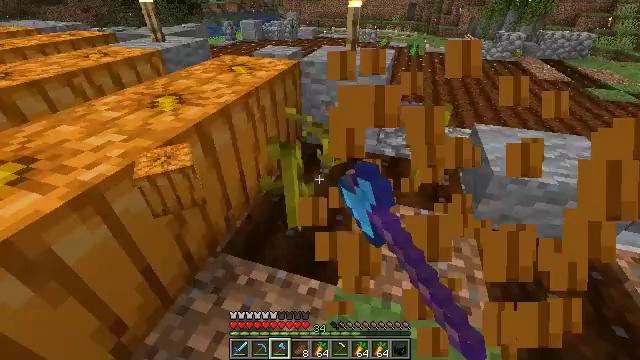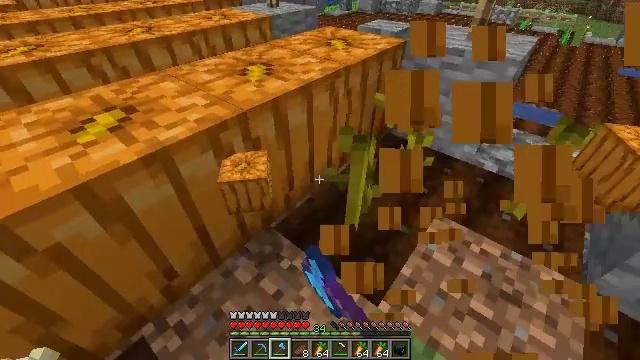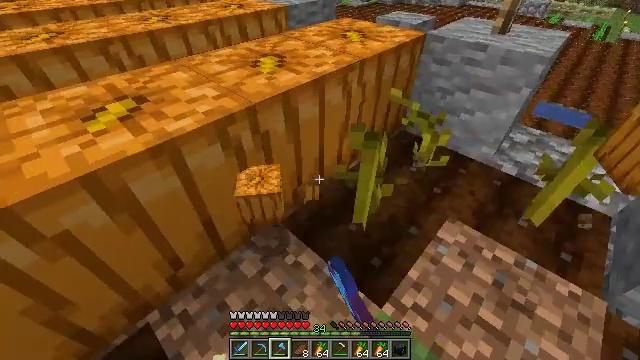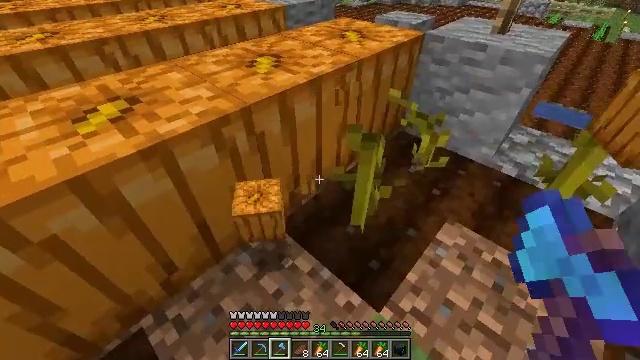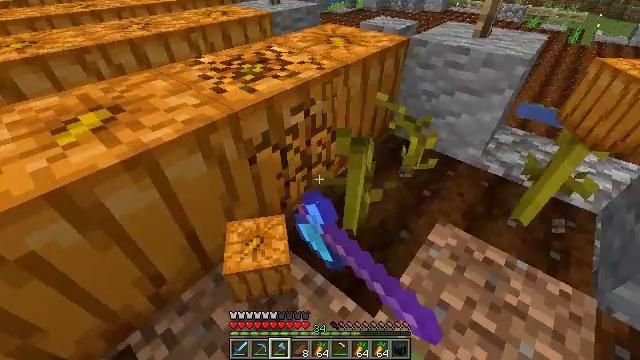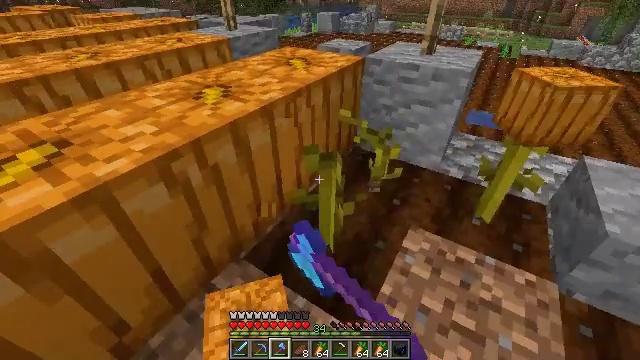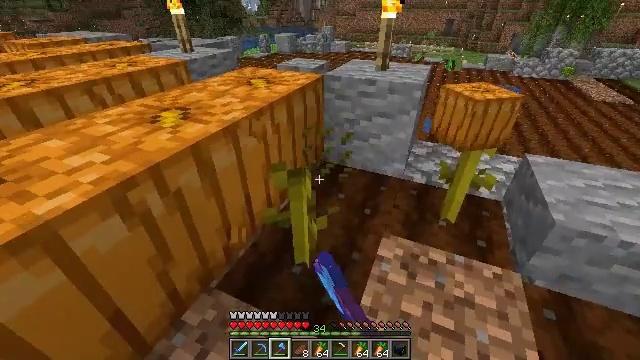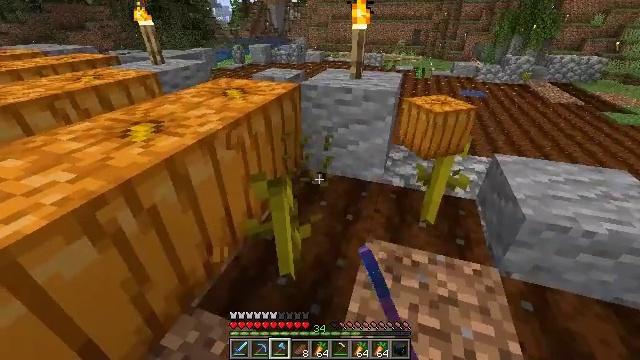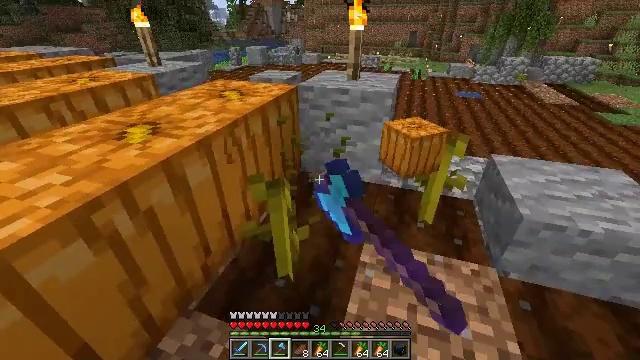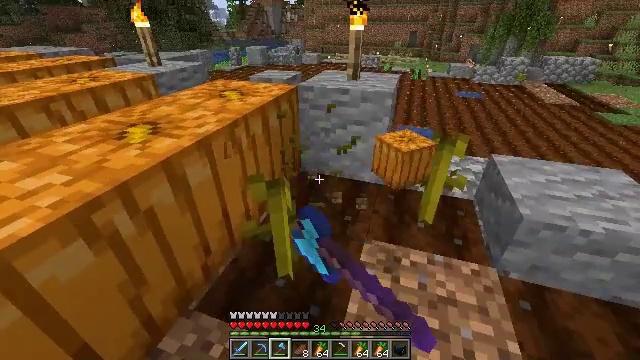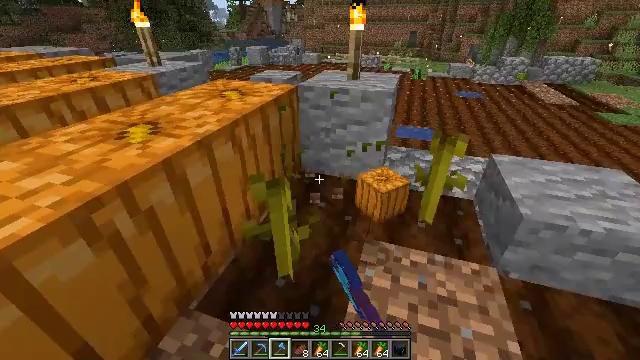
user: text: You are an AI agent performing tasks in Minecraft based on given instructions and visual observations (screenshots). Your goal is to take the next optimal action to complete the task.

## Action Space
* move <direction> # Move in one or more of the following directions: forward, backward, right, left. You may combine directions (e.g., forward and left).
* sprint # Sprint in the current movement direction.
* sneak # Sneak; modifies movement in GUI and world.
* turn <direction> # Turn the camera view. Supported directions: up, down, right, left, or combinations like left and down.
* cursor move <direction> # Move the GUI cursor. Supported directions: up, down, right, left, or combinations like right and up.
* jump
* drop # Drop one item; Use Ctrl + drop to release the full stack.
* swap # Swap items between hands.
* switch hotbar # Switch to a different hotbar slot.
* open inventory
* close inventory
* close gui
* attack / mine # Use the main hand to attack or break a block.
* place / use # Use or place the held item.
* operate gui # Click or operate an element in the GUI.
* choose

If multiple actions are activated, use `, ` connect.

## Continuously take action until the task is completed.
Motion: motion action
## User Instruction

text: Gather the pumpkin stem by mining.
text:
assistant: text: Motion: turn left and down, attack / mine
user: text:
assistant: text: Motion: turn left and down, attack / mine
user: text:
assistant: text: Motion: attack / mine
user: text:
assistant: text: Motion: turn right and up, attack / mine
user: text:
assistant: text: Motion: turn right and up, attack / mine
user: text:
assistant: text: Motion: turn right and up, attack / mine
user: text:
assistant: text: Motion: turn right and up, attack / mine
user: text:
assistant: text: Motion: attack / mine
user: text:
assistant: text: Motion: attack / mine
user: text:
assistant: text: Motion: attack / mine
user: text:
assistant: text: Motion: attack / mine